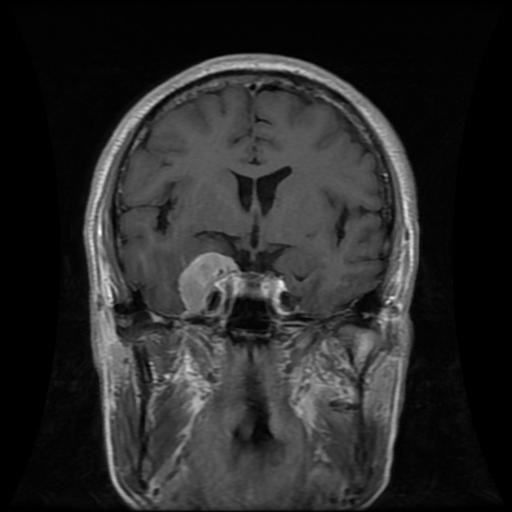
Label: meningioma